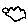
Label: cloud